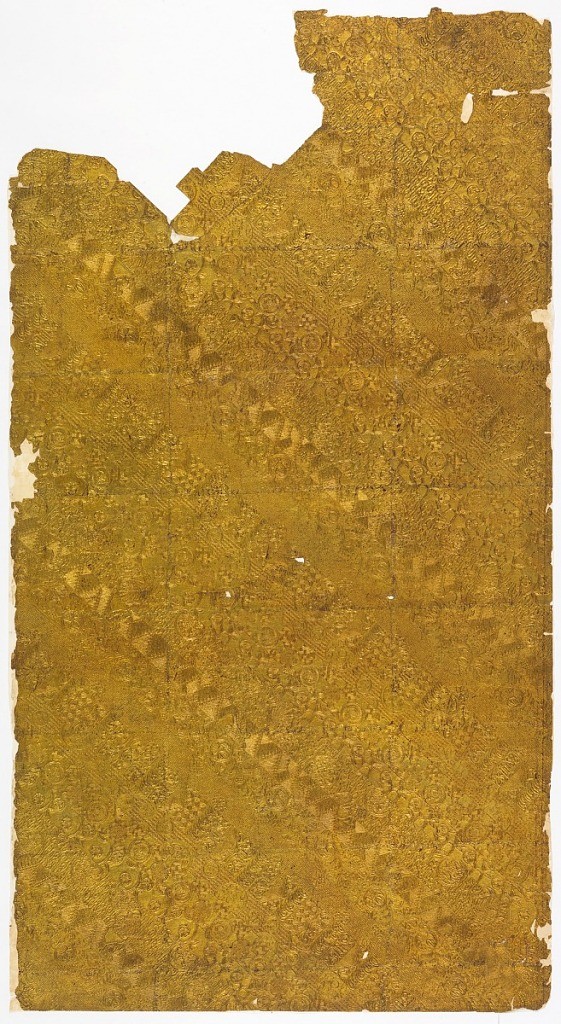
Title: Sidewall
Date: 1875–85
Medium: Gilded paper, embossed
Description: Imitation leather. The design is composed of continuous parallel diagonal bands of ornament. There are eight different bands before the repeat. Each band is of Chinese inspired motifs, largely of fret work designs, small floral motifs and geometric patterns. This imitation leather paper is made from the pulp of the bark of the mulberry tree. It is covered with Dutch foil which is gilded and lacquered.